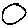
Label: circle